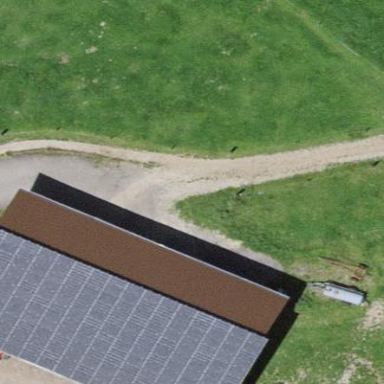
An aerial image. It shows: Rural barn.